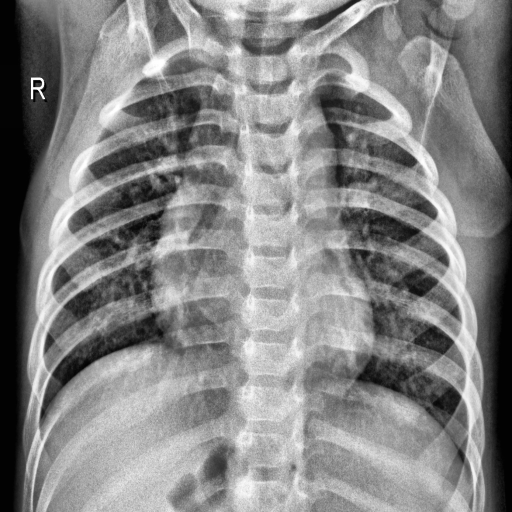
Finding: NORMAL